Question: Not sure if this is the correct title for this, so if its not then I am sorry. However, what I am attempting to do is this. Have an array that stores, Product Name, Price and Quantity. For multiple products that are entered using drop down boxes in HTML. Currently I have this.
'''
var cart = new Object();
function main(uValue)
{
//Get the value from the drop down
var value = uValue.value;
//Add on to the page the new value
printOnPage(value);
//Add
cart = addItem(value);
printOnPage(cart);
}
function addItem(input)
{
//cart.push(input);
//return cart;
//look up id in assoc. array
//cart.numInCart++;
cart.Amount = input;
return cart;
}
function removeItem()
{
cart.splice(1,1);
return cart;
}
function printOnPage(input)
{
var para = document.createElement("p");
var paymentDiv = document.getElementById("payment");
paymentDiv.appendChild(para);
var txt = document.createTextNode(input);
para.appendChild(txt);
}
'''
And then this is the HTML that would relate to this.
'''
<div class="item">
<p>Faster than light car</p>
<img src="i/toycar.jpg" width="85%" height="85%" alt="ToyCar" title="#WickCar">
<p>Cost: PS10 per item</p>
<form name="form1" method="POST">
<select name="values" onchange="main(this)" >
<option value="1">1</option>
<option value="2">2</option>
<option value="3">3</option>
<option value="4">4</option>
<option value="5">5</option>
<option value="6">6</option>
<option value="7">7</option>
<option value="8">8</option>
<option value="9">9</option>
</select>
</form>
</div>
'''
Ok, so a few questions. 1) am I going about this the correct way? 2) Why when I wish to view the content of the array do I get [object Object]

Is there a better way to do this?
Thanks, hope someone can enlighten me to this.
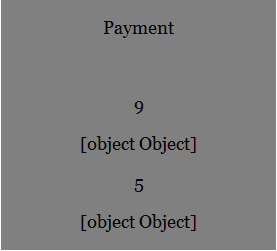
Answer: Change 'printOnPage(cart);' to 'printOnPage(cart.Amount);'
It looks like you're trying to output 'cart', which is an object, rather than one of the values for a key in cart.